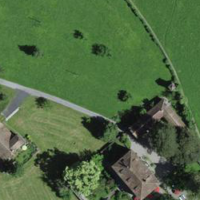
EUNIS habitat code: 55
Species observed at this site:
Chelidonium majus
Euplagia quadripunctaria